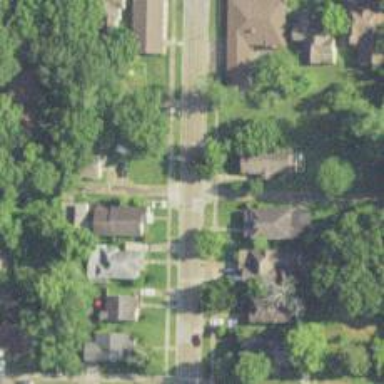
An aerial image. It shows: Alley classified as service road.